Field crop: maize
Growth stage: 2
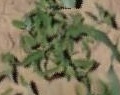
Species: atriplex